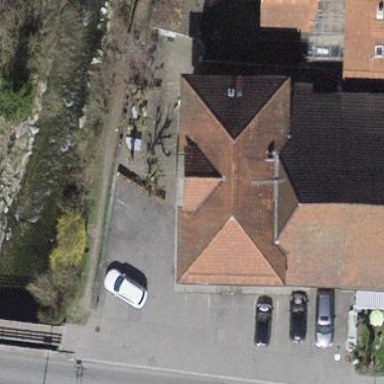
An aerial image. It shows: Restaurant in building.